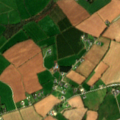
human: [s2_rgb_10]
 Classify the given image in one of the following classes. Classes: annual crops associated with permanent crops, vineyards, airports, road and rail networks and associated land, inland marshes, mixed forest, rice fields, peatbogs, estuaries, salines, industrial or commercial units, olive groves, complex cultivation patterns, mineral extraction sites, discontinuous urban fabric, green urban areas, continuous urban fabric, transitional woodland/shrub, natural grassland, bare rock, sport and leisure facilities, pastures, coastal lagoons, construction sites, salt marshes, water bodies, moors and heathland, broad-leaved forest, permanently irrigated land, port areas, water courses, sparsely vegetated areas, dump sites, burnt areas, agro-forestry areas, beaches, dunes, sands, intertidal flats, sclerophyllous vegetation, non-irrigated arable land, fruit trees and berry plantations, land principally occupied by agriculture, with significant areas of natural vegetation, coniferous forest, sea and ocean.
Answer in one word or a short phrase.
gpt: non-irrigated arable land, pastures